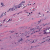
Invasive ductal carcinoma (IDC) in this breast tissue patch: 1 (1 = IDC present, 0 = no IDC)